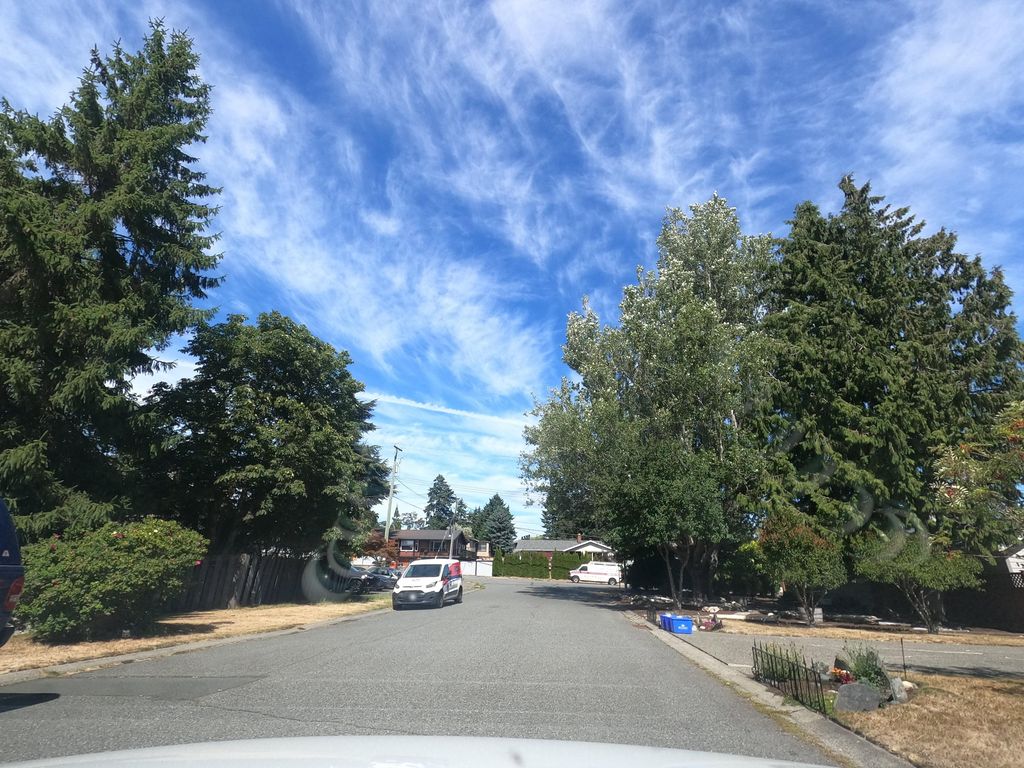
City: victoria